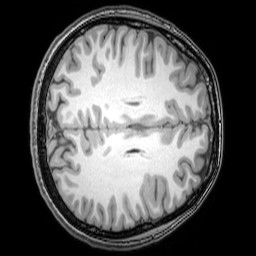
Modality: T1w
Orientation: axial
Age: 20
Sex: female
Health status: healthy
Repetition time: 0.081 s
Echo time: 0.037 s